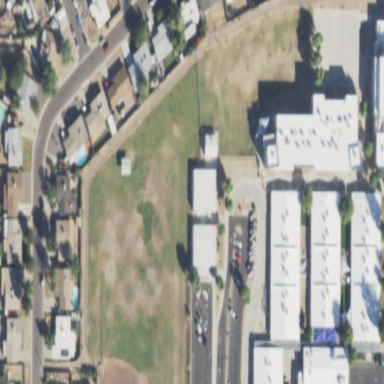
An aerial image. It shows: School.